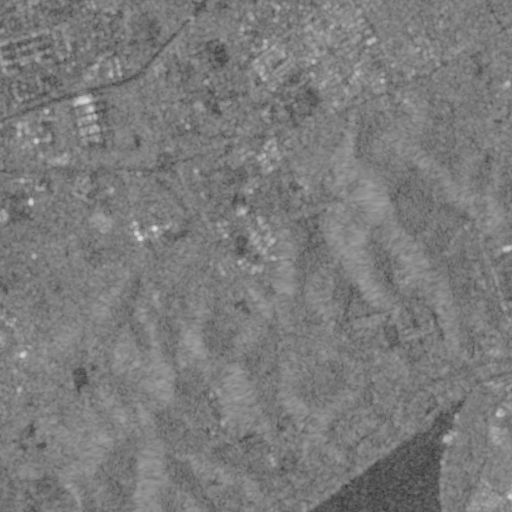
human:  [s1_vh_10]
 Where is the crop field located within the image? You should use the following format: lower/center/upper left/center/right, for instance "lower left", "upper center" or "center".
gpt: The crop field is located in the upper left of the image.
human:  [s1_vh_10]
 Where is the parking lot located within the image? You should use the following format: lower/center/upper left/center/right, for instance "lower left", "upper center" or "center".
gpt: The parking lot is located in the center of the image.
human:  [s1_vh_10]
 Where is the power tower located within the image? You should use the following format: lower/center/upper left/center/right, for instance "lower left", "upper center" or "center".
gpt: The power tower is located in the upper of the image.
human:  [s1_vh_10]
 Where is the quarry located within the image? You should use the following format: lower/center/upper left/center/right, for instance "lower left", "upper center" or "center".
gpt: The quarry is located in the upper right of the image.
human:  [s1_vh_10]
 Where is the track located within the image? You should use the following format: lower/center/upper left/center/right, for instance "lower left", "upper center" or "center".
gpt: The track is located in the center of the image.
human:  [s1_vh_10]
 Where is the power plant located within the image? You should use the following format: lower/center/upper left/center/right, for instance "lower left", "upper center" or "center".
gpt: There is no power plant in the image.

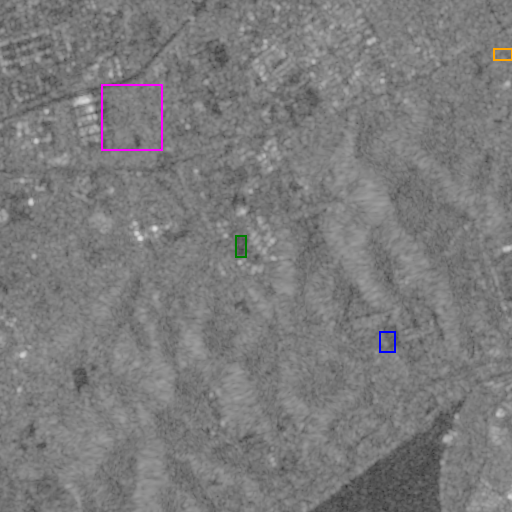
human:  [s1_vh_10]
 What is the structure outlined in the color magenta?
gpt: The structure outlined in magenta is a crop field.
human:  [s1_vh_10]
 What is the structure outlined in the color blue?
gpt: The structure outlined in blue is a park.
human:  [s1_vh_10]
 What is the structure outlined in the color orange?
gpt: The structure outlined in orange is a quarry.
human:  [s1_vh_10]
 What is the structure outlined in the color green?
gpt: The structure outlined in green is a track.
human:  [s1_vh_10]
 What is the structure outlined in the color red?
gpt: There is no red outline.